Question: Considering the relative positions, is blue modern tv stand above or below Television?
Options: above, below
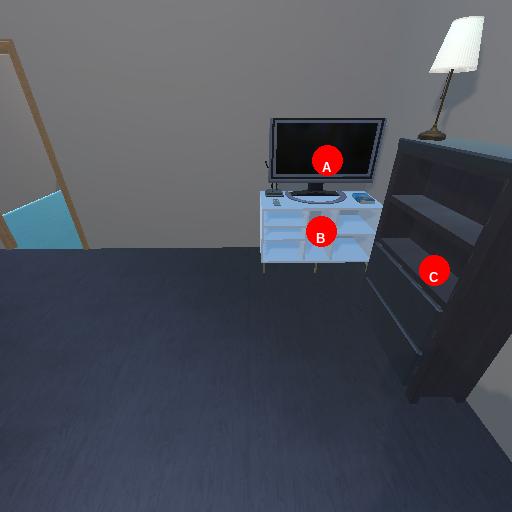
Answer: above